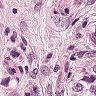
Metastatic tissue present: yes